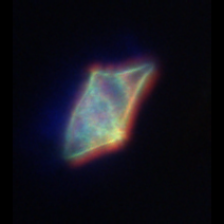
Taxon: Gyrodinium
Group: Dinoflagellates